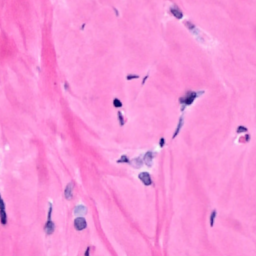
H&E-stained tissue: Breast